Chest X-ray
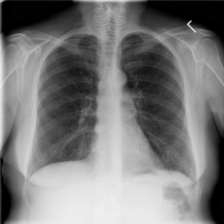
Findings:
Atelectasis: negative
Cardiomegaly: negative
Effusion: negative
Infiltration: negative
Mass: negative
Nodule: negative
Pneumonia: negative
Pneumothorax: negative
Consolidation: negative
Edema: negative
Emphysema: negative
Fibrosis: negative
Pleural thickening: negative
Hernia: negative